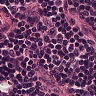
Metastatic tissue present: no